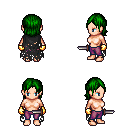
a pixel art fantasy rpg character, female body template, human, light skin, black tattered cape, magenta pants, green long bangs hairstyle, gold gloves, dagger, four views (front, back, left, right), 2x2 character sprite sheet, small pixel art, hard edges, no anti-aliasing